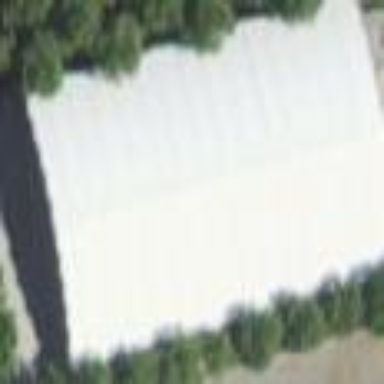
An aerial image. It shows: Attractive events venue building.